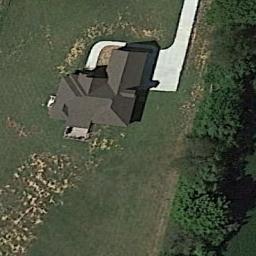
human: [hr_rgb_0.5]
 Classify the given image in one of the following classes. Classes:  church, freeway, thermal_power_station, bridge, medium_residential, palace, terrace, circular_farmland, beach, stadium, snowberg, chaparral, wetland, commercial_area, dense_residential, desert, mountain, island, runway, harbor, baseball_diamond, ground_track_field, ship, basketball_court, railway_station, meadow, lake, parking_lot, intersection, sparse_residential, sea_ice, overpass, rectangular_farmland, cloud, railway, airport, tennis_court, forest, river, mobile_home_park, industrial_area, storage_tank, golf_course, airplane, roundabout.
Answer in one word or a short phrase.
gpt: sparse_residential